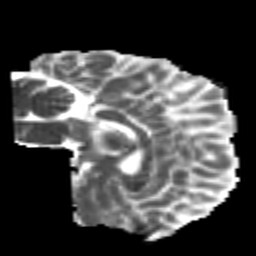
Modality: MD
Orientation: sagittal
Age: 25
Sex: male
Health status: healthy
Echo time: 0.074 s